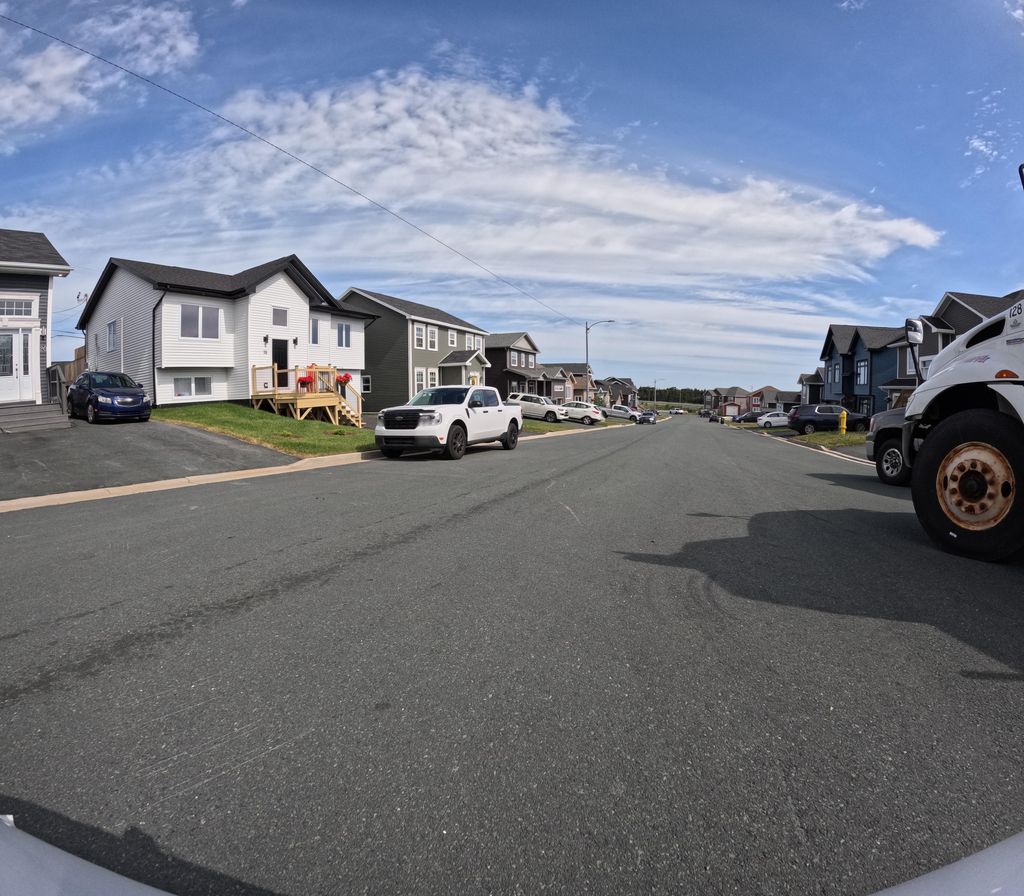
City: st_johns